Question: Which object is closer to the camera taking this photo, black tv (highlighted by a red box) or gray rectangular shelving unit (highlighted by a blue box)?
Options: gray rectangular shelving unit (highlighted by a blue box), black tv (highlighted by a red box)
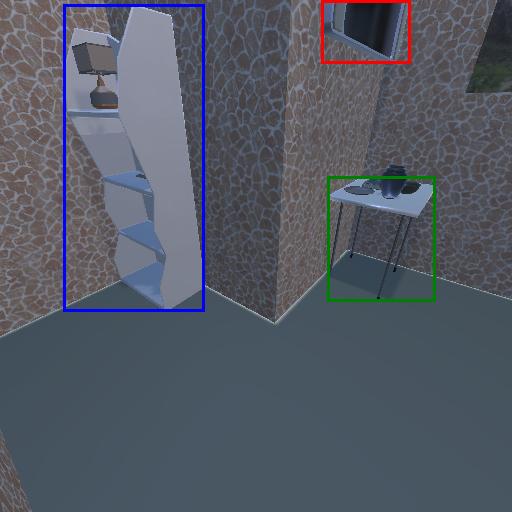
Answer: gray rectangular shelving unit (highlighted by a blue box)